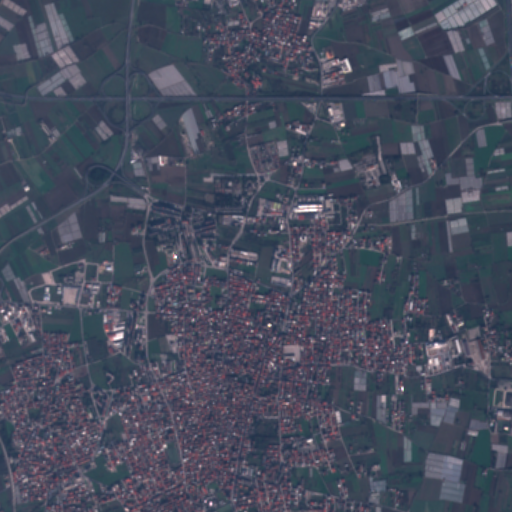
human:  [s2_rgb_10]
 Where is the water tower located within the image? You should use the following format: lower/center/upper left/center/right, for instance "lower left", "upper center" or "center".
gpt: The water tower is located in the center of the image.
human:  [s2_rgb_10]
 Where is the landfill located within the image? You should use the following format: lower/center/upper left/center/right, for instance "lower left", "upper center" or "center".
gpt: There is no landfill in the image.